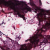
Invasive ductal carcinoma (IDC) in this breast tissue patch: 0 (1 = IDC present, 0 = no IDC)